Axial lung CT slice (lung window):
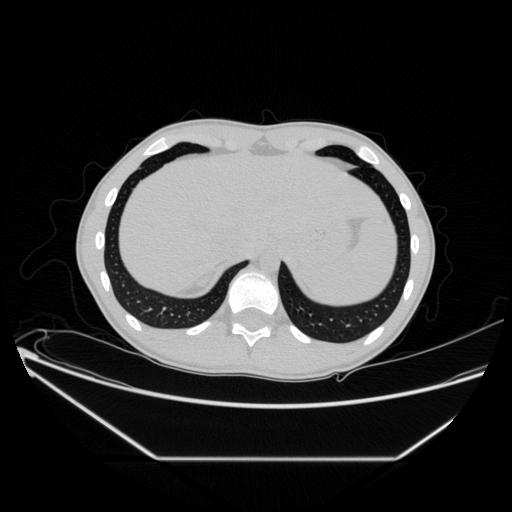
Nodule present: no